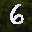
Label: 6